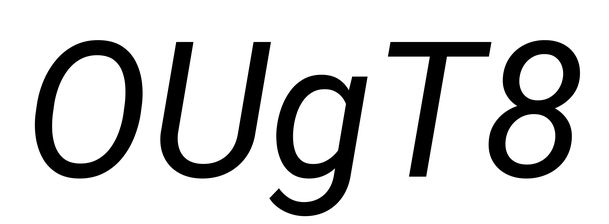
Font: Roboto-Italic_Italic